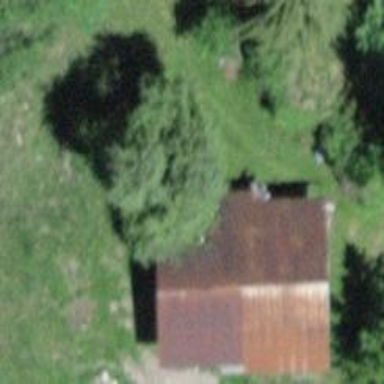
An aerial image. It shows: Barn.